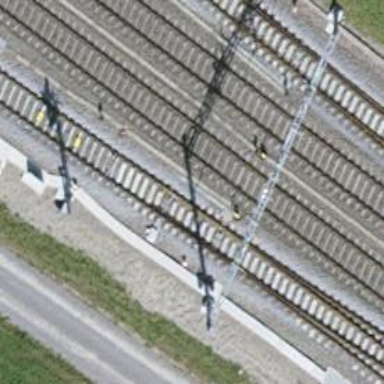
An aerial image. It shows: Railway switch.